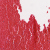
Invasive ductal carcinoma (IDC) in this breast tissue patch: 0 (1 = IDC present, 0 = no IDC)